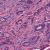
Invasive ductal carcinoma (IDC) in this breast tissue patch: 1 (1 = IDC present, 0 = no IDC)